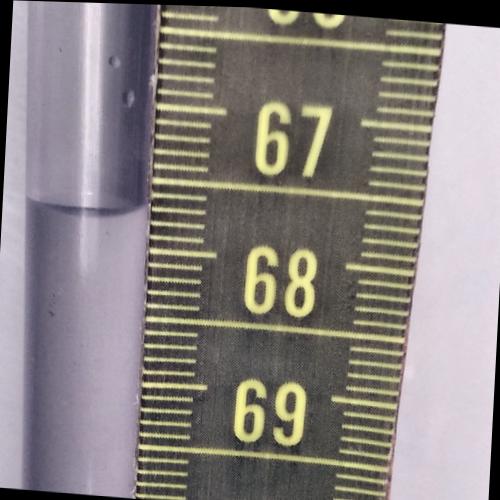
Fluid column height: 67.7 cm